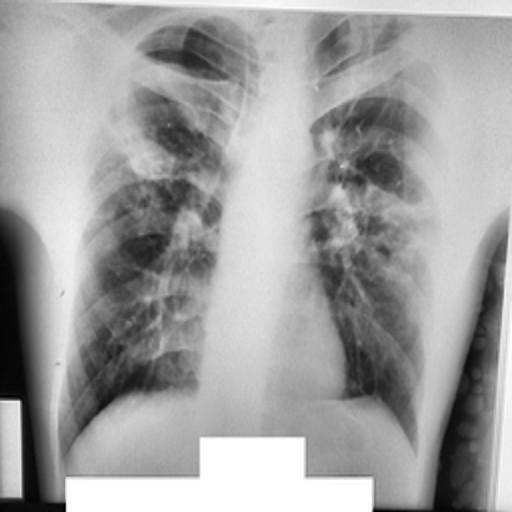
Finding: TUBERCULOSIS